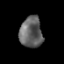
Tissue: prostate
Cell type: Epithelial cells
Senescence score: 0.3394
Nuclear area (px): 690
Mean DAPI intensity: 97.946